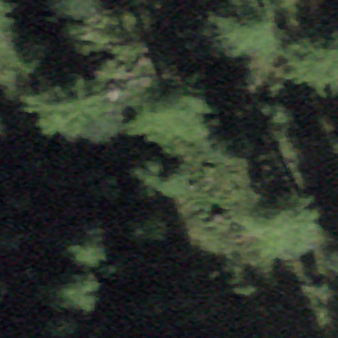
Label: other